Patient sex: F
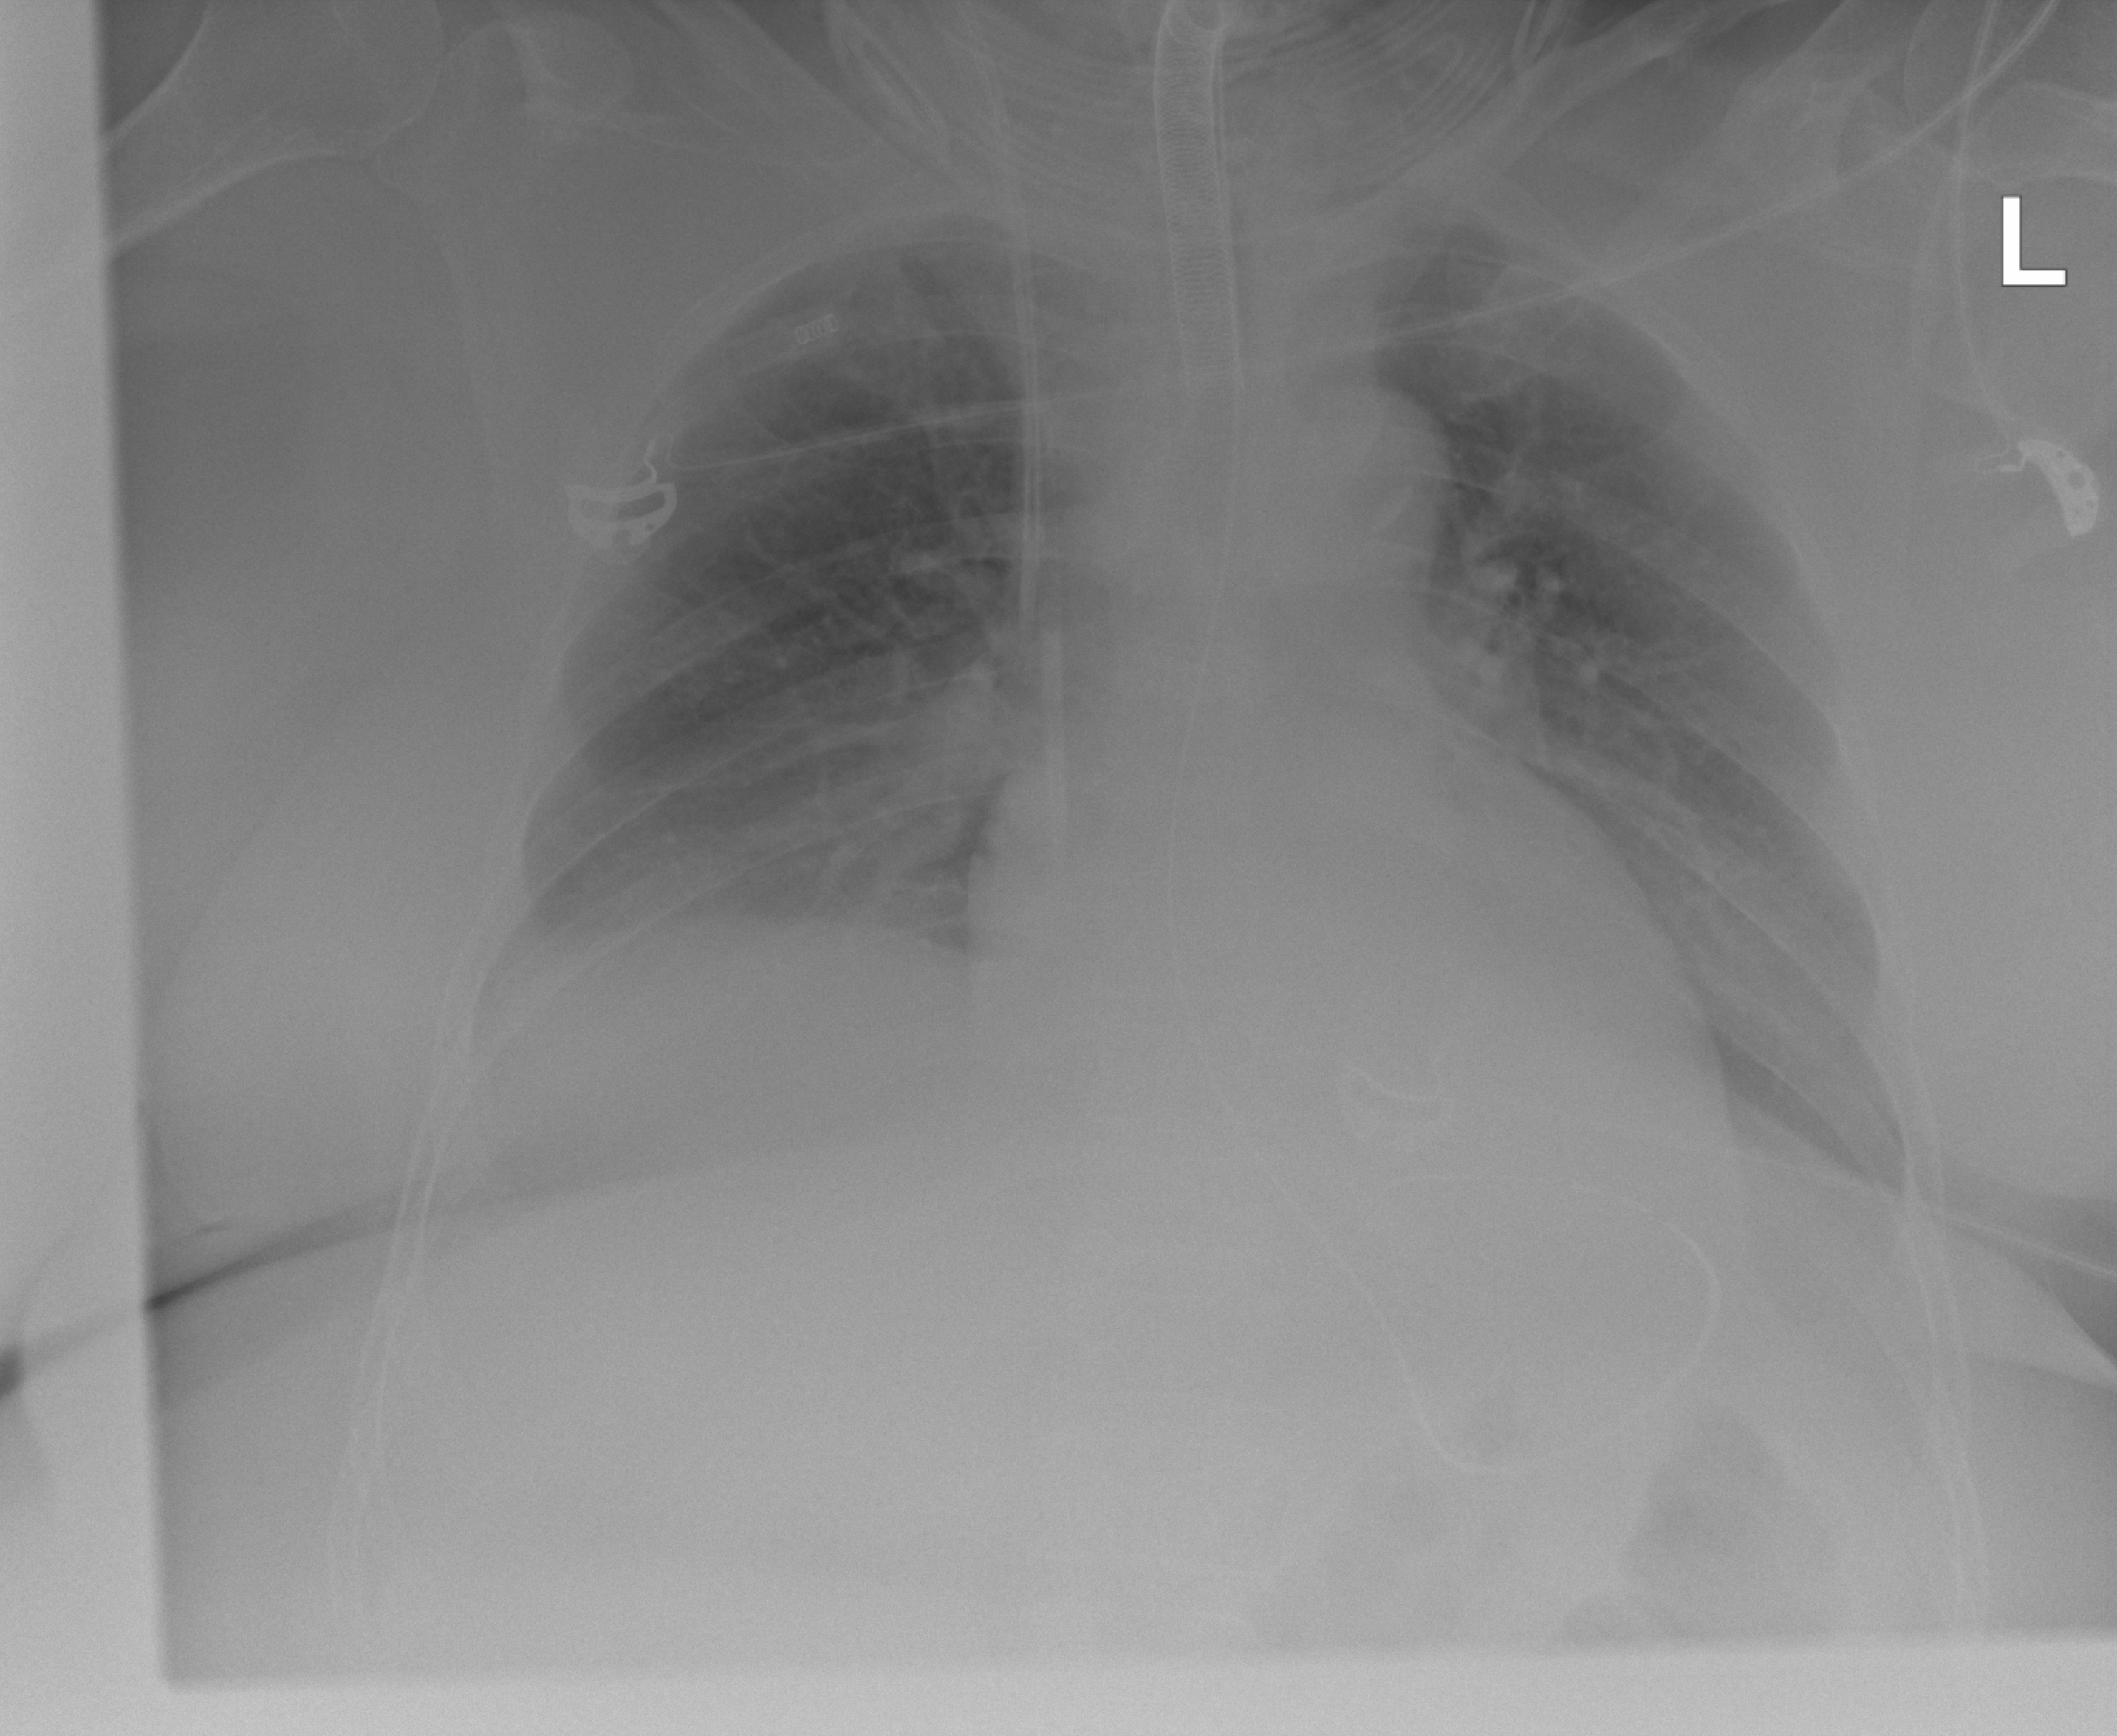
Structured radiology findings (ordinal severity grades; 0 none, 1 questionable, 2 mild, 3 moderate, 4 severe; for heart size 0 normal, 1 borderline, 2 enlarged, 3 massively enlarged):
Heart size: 0
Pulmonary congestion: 0
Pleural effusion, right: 2
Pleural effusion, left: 0
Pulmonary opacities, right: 0
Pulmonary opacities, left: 0
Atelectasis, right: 2
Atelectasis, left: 2